Question: In Xcode 3.X, you were supposed to right-click the whitespace in the fetch request template's predicate editor to specify a variable input rather than a hard-coded predicate.
Where is this in XCode 4? I've held option, right-clicked, option-clicked, etc and cannot figure it out....

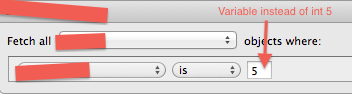
Answer: I don't think X4 has the variable anymore.
Instead, I think you have to choose an expression and then provide a variable of the form '$VARNAME'.
For example, given and entity 'Alpha' with an attribute 'aString', I created a fetch request template 'bobFetch' with an expression of 'aString == $TESTVAR'.
'''
Alpha *a=[NSEntityDescription insertNewObjectForEntityForName:@"Alpha" inManagedObjectContext:self.moc];
a.aString=@"steve";
[self saveContext];
NSDictionary *subVars=[NSDictionary dictionaryWithObject:@"steve" forKey:@"TESTVAR"];
NSFetchRequest *fetchRequest = [self.managedObjectModel fetchRequestFromTemplateWithName:@"bobRequest" substitutionVariables:subVars];
NSEntityDescription *entity = [NSEntityDescription entityForName:@"Alpha" inManagedObjectContext:self.moc];
[fetchRequest setEntity:entity];
'''
If logged 'fetchRequest' reports:
'''
<NSFetchRequest: 0x4d17480> (entity: Alpha; predicate: (aString == "steve"); sortDescriptors: ((null)); type: NSManagedObjectResultType; )
'''
... and can then be used normally.
'''
NSError *error = nil;
NSArray *fetchedObjects = [self.moc executeFetchRequest:fetchRequest error:&error];
if (fetchedObjects == nil) {
NSLog(@"fetch error = %@",error);
}
NSLog(@"fetchObjects = %@",fetchedObjects);
'''
Kind of clumsy for a graphical environment but it works.